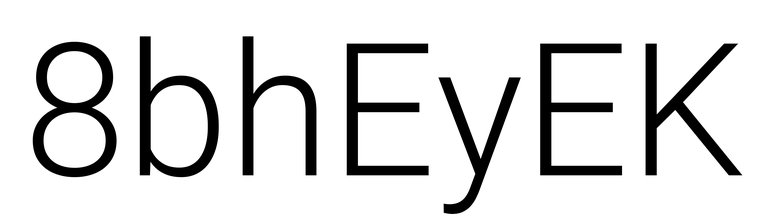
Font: Roboto_Light